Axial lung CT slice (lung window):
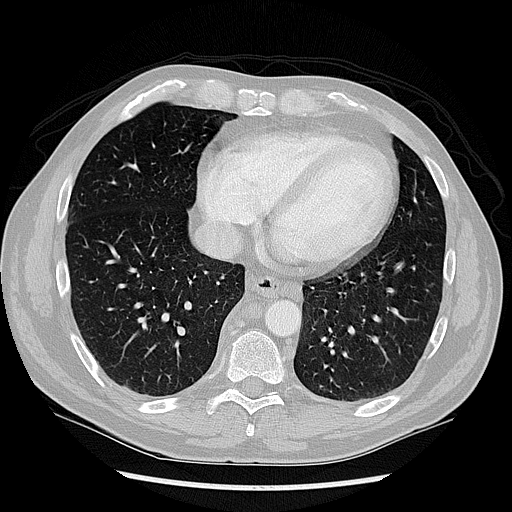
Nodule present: no